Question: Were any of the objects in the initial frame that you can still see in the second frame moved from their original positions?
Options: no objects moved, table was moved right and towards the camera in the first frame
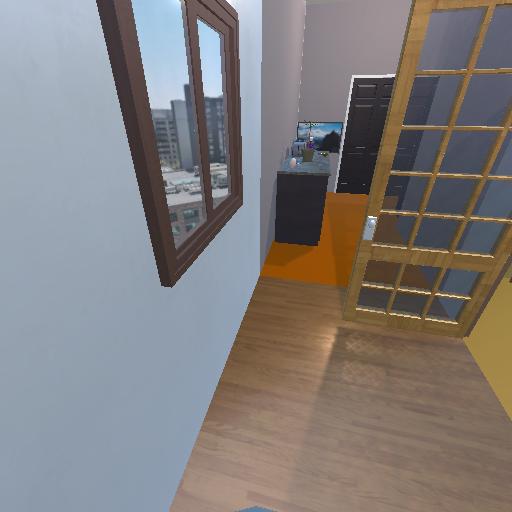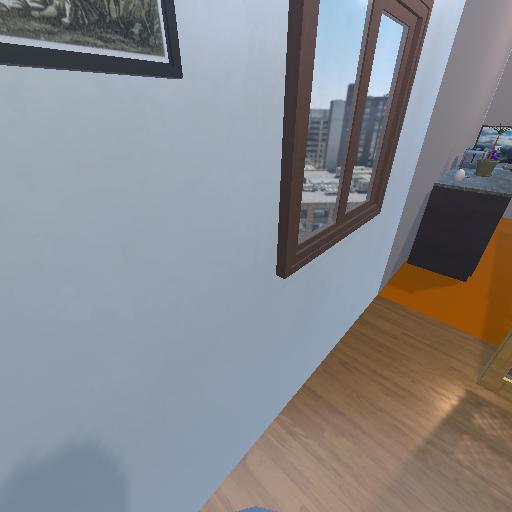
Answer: no objects moved